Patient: sex F, age 58
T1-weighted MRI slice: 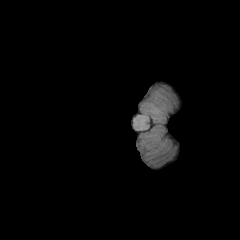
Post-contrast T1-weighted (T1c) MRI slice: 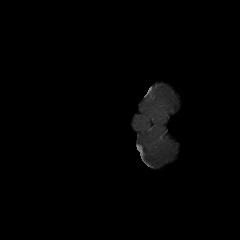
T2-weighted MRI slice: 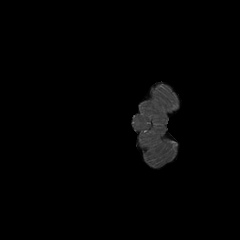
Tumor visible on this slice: no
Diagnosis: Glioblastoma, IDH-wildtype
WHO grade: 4